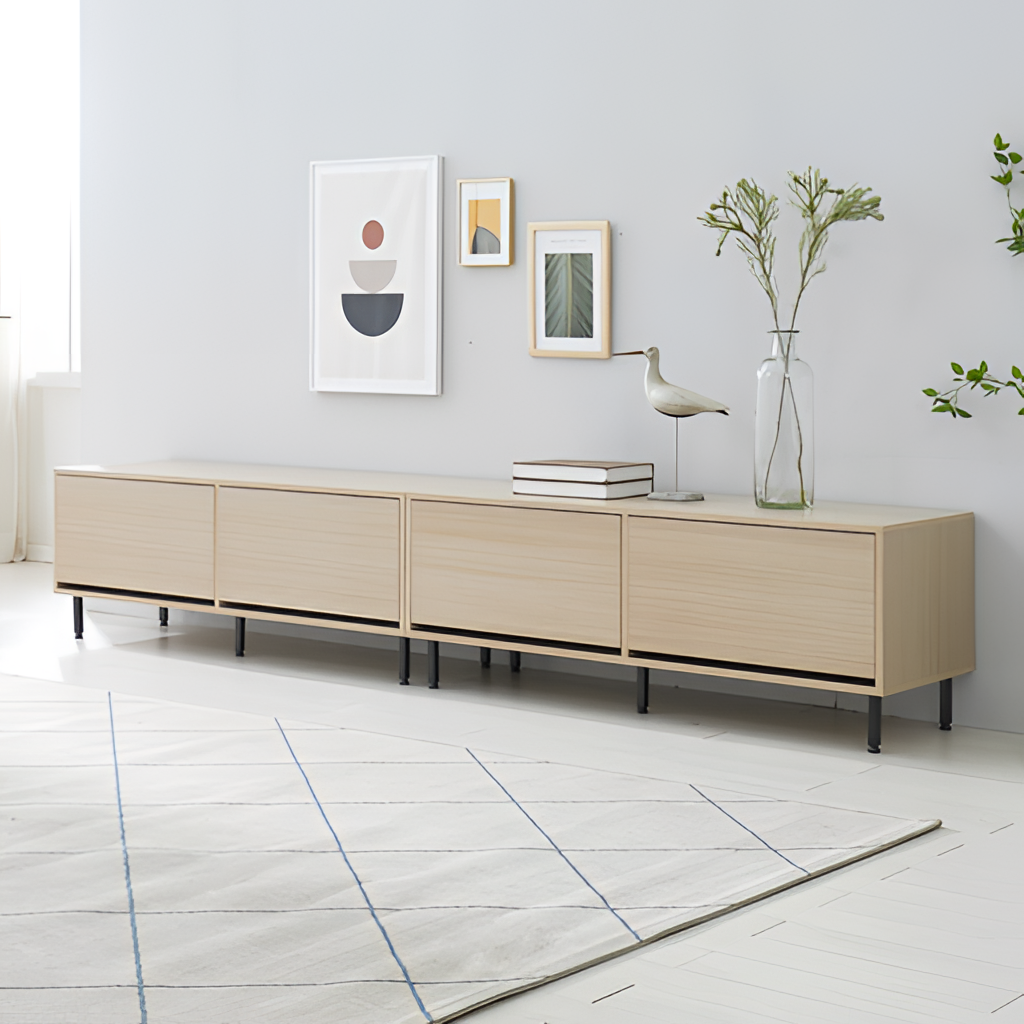
living room, light wood wood sideboard, minimalist, wood flooring, with plank pattern, paint wallpaper, with solid pattern